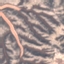
Land use / land cover: HerbaceousVegetation